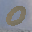
Label: 0